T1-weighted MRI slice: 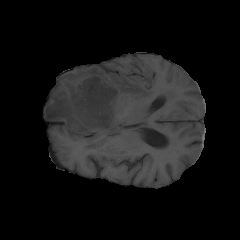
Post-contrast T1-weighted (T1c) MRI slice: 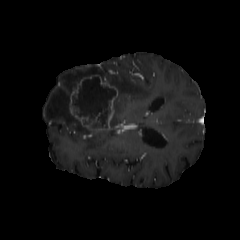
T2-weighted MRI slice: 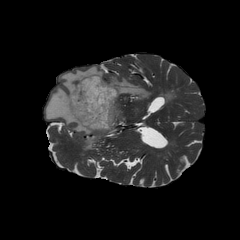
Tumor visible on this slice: yes